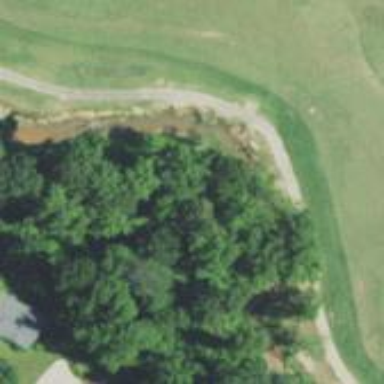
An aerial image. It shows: Grassy area designated as golf fairway.